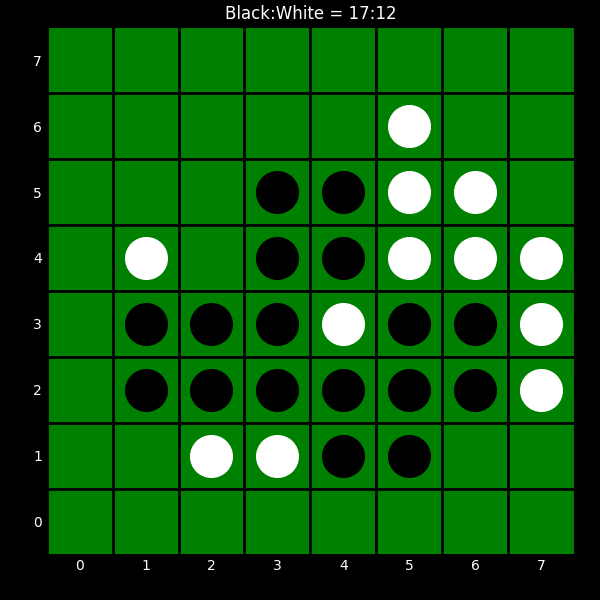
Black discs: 17
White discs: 12